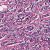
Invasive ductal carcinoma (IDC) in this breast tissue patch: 1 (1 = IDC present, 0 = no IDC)